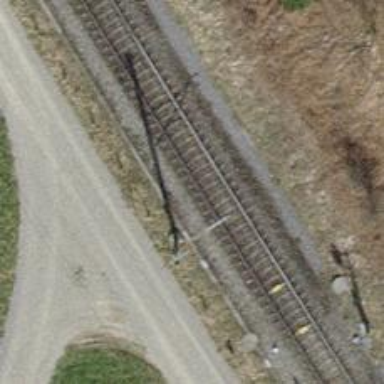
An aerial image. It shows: Single-track electrified railway with contact line.